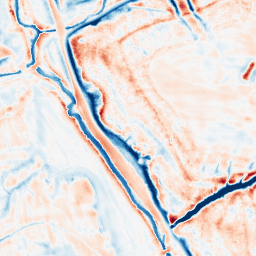
Category: edge_preserving
Decomposition family: bilateral
Decomposition parameters: d: 21
sigma_color: 50
sigma_space: 50
Upsampling method: sinc_blackman
Upsampling parameters: scale: 2
kernel_size: 16
Upsampling scale: 2